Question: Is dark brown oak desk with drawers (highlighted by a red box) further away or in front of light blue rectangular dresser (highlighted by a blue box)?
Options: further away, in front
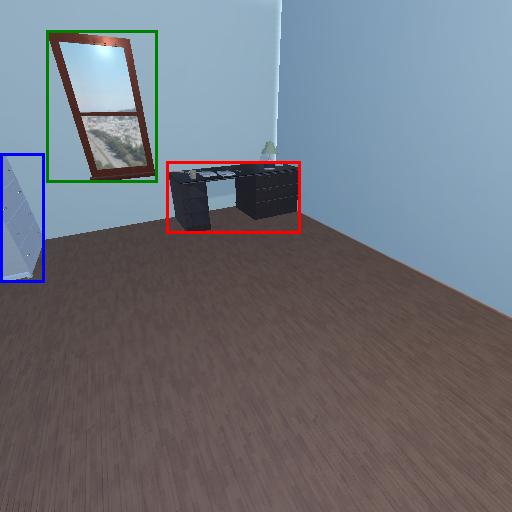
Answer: further away